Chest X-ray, PA view. Patient: 50 years old, sex M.
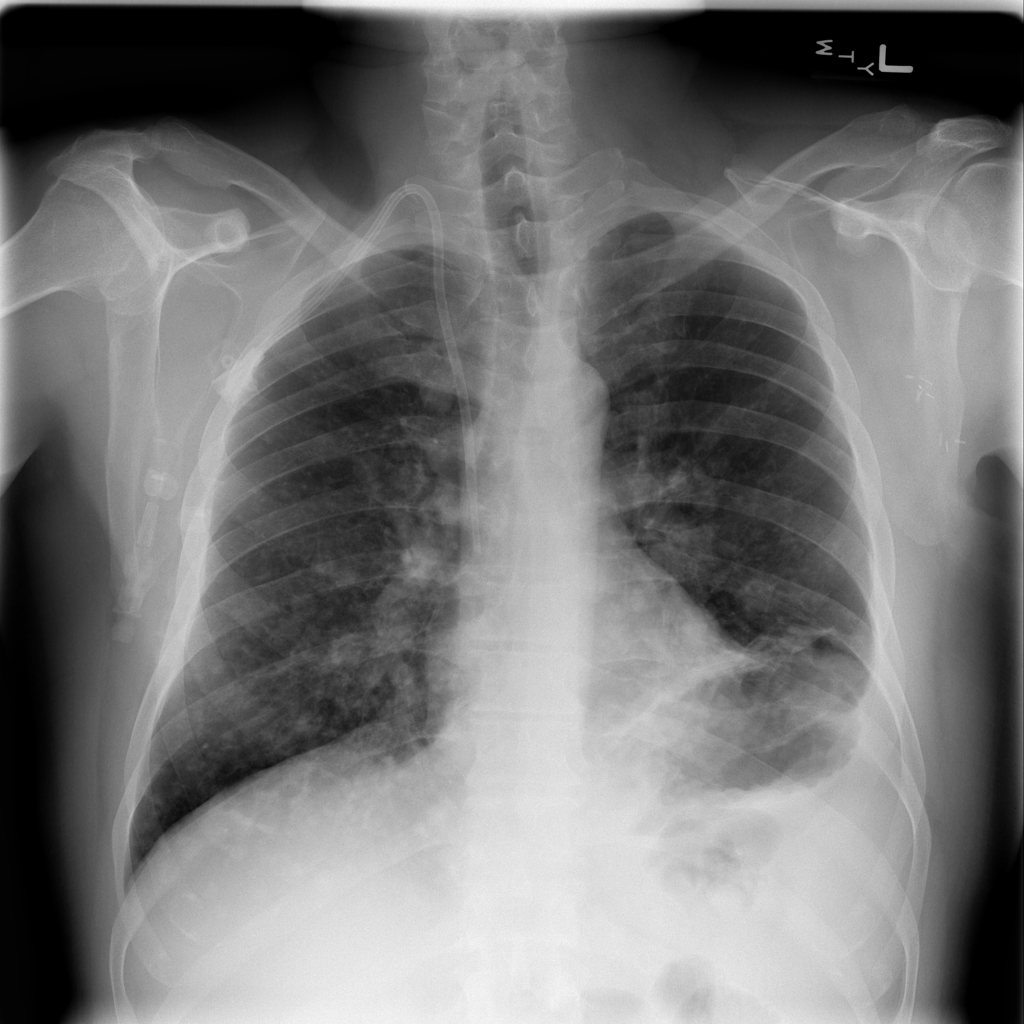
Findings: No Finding